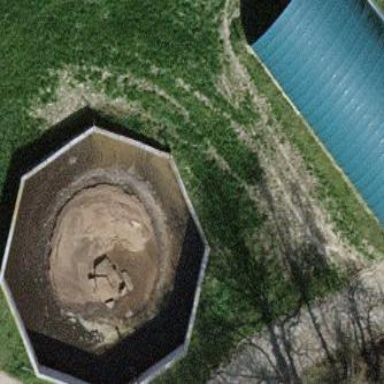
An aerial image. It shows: Storage tank which is man-made and housed in building.